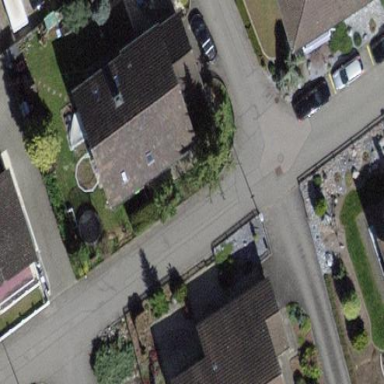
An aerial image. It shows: Building with tile roof.